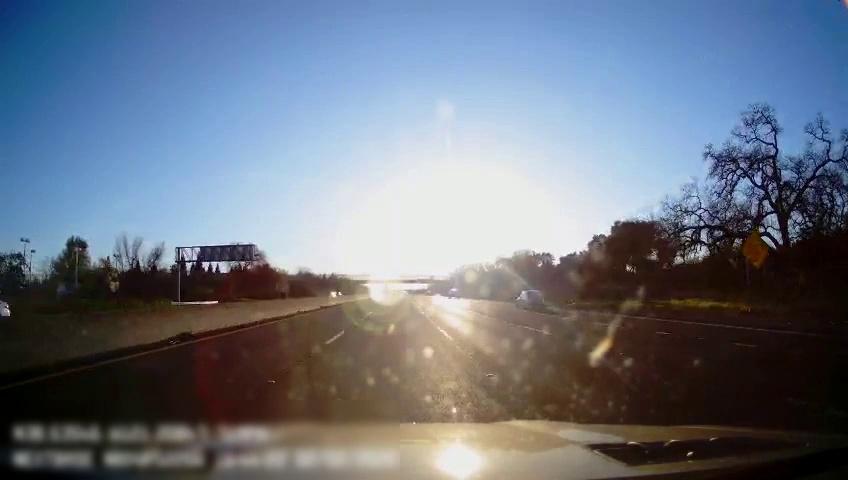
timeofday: Day
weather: Sunny
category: Drivable Space
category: Vehicles | Car
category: Vehicles | Truck
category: Vehicles | SUV
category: Lanes | Alternate Lane
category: Lanes | Alternate Lane
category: Lanes | Current Lane
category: Lanes | Current Lane
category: Lanes | Alternate Lane
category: Lanes | Alternate Lane
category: Traffic | Signs